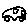
Label: car